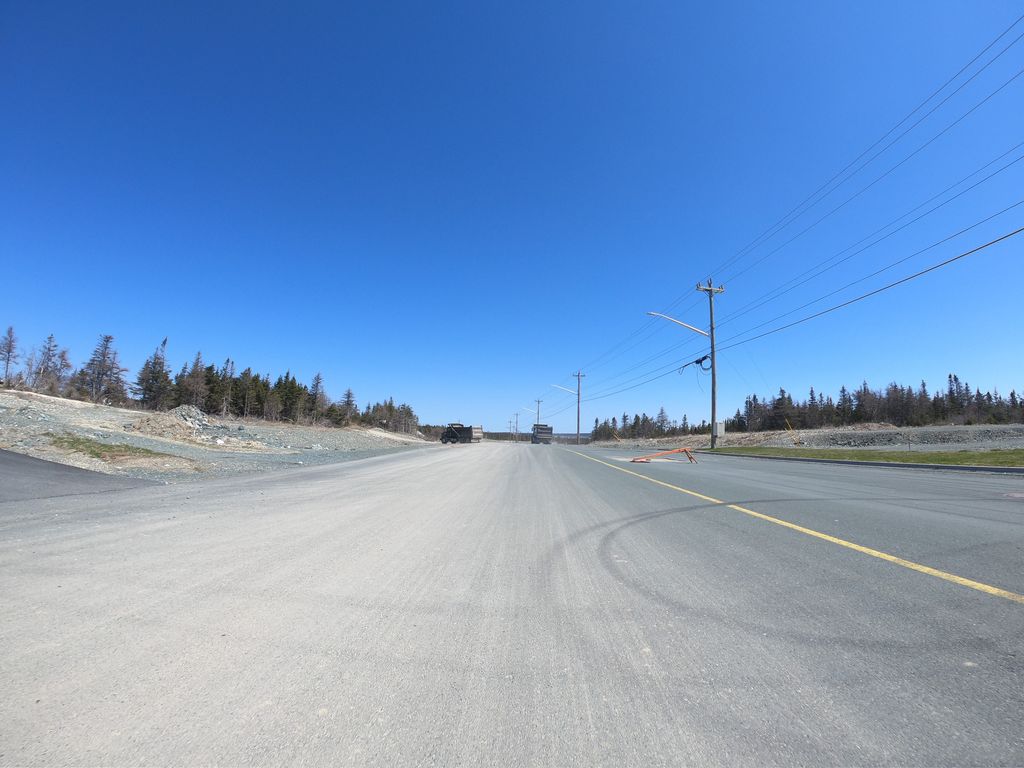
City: st_johns